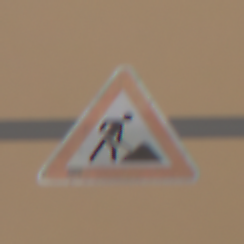
Verkehrszeichen: Arbeitsstelle
Umgebung: Outdoor, Urban
Tageszeit: Night
Wetter: Overcast
Licht: Artificial
Jahreszeit: NotSpecified
Kontrast: HighContrast